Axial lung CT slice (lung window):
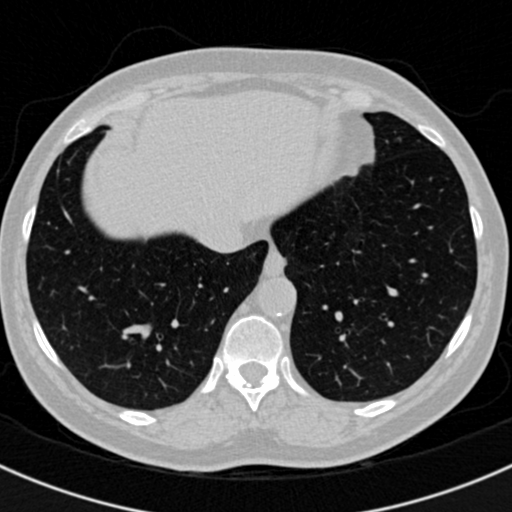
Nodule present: no